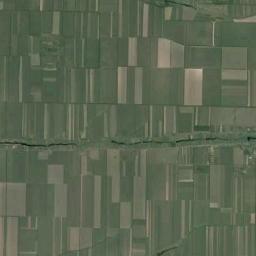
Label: rectangular_farmland